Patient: sex M, age 71
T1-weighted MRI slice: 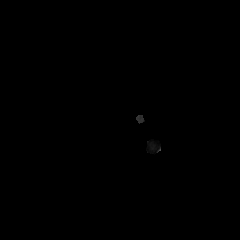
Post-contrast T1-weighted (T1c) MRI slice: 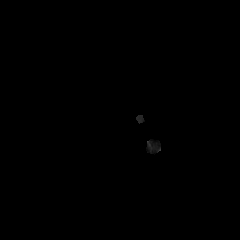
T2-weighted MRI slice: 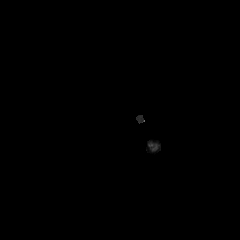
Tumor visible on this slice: no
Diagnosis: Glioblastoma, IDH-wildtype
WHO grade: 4